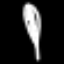
Label: leaf